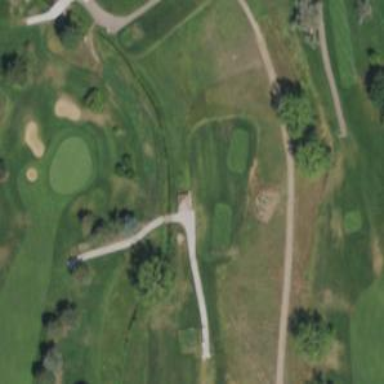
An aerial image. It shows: Path designated for golf carts.